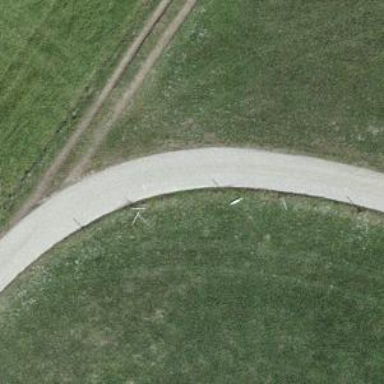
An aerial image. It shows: Well-maintained track road of grade 1.